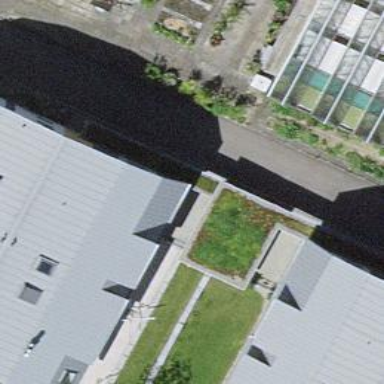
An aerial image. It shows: View of roof of building.